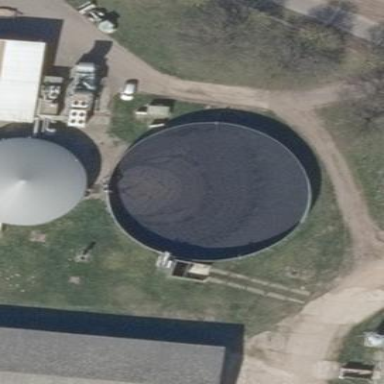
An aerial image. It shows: Storage tank with man-made structure.